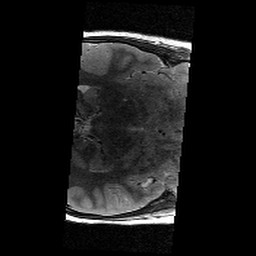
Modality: T2w
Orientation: axial
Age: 10
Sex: male
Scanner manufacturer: siemens
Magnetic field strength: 3 T
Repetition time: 9.23 s
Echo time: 0.067 s